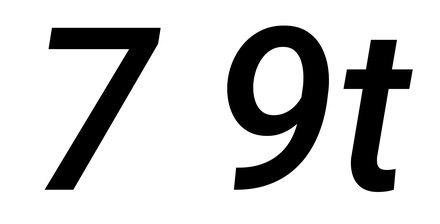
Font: Roboto-Italic_Medium_Italic